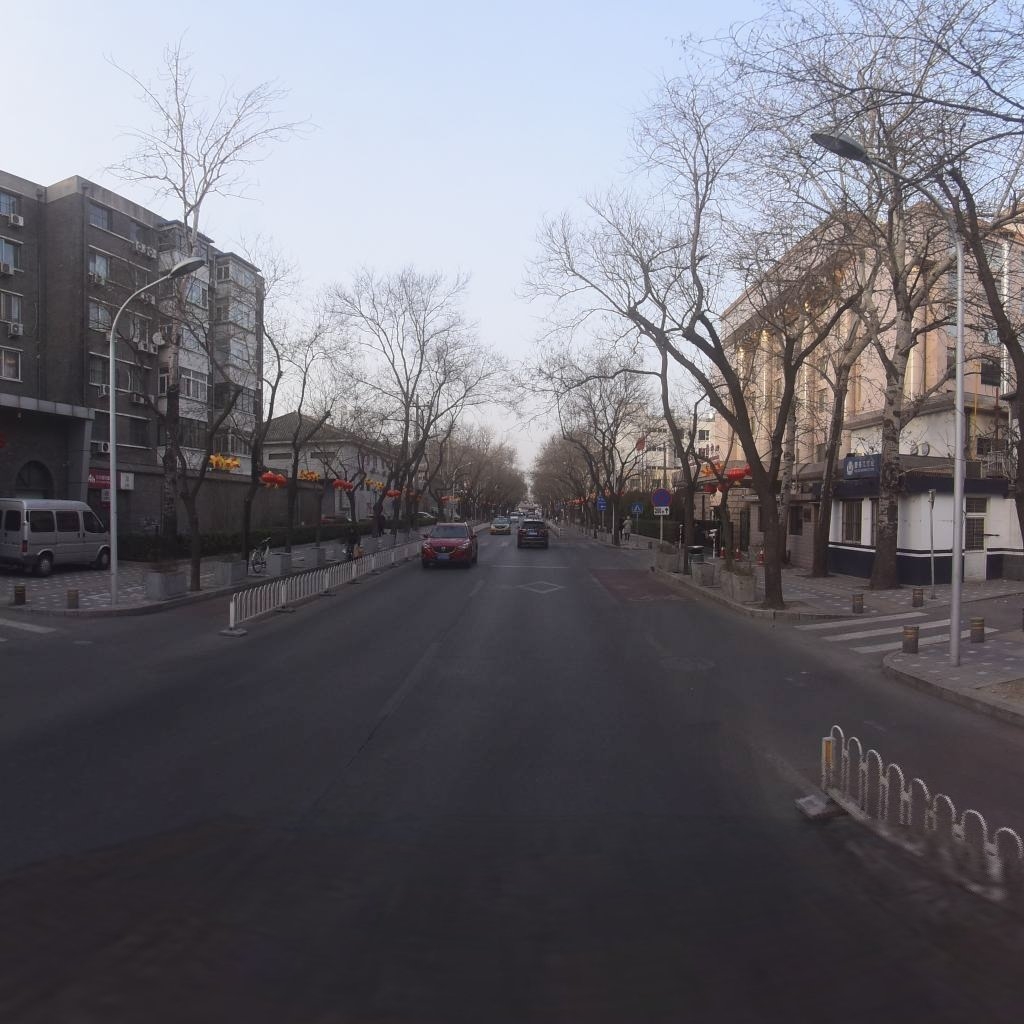
Region: Xicheng
Road damage annotations: longitudinal crack, manhole cover